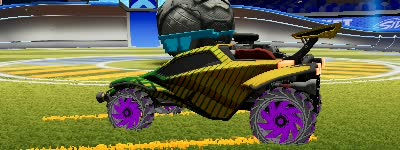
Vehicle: octane